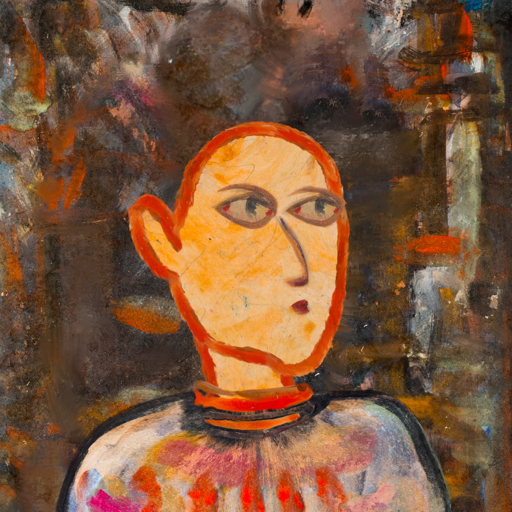
Background: GypsyQueen, Head And Neck Side: Experience, Face Side: GypsyMother, Bust: Childish, Hair Side: Blank, Head Accessory: Blank, Second Necklace: Blank, Necklace: Experience, Baby: Blank